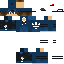
A male human skin with medium skin, wearing brown long hair dressed in a blue suit and black pants, featuring a closed mouth.